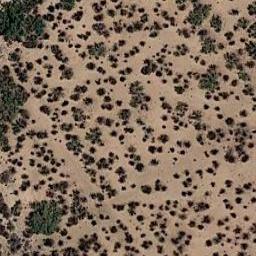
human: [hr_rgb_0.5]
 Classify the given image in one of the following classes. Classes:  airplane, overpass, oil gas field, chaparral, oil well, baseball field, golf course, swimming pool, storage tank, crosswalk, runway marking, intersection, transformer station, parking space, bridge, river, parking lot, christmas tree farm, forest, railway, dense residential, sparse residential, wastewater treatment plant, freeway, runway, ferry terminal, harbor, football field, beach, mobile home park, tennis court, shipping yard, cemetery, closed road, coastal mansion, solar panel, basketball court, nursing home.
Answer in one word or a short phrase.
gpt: chaparral